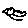
Label: bird